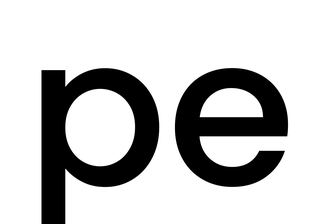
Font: Poppins-Medium